Aerial crown-view tile of a tropical tree (Barro Colorado Island, Panama), acquired 20250915:
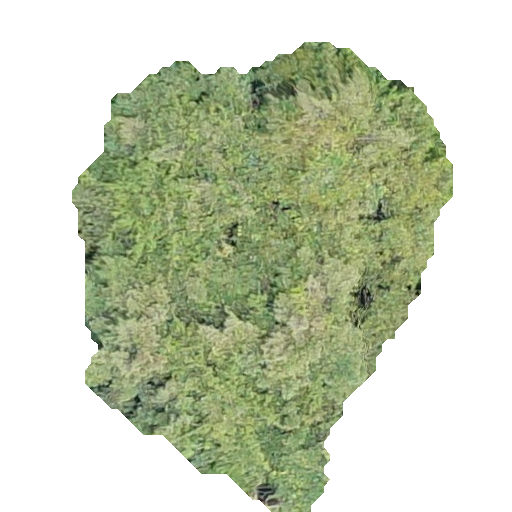
Species: Chrysophyllum cainito
GBIF accepted scientific name: Chrysophyllum cainito
Crown area: 177.516 m²